Field crop: tomato
Growth stage: 1
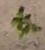
Species: portulaca